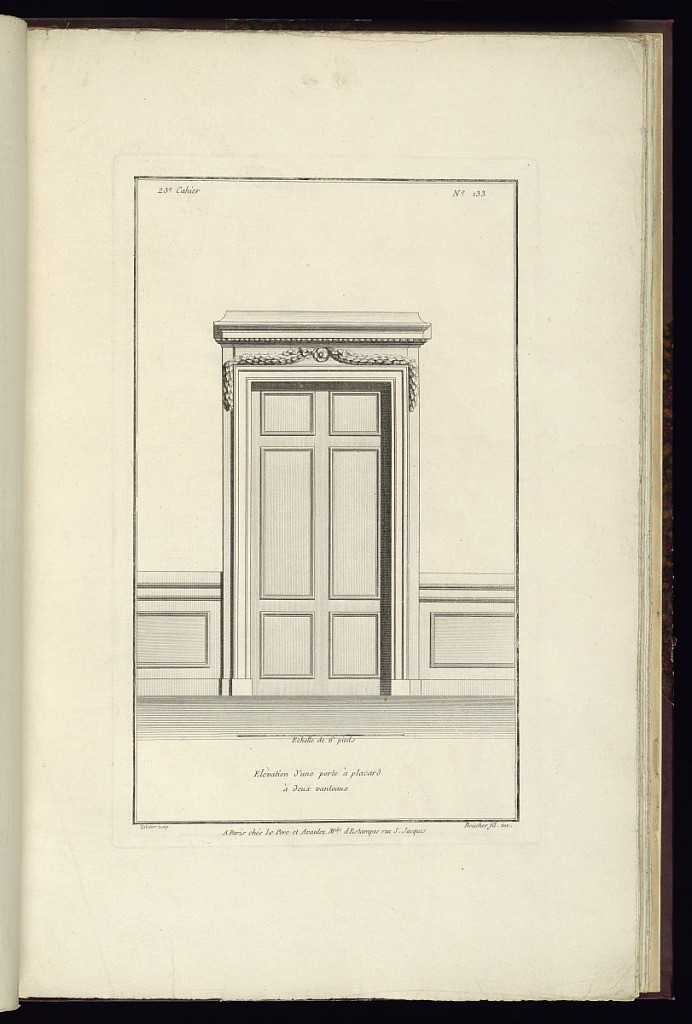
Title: Elevation d'une porte à placard à deux vanteaux
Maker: Juste-François Boucher, French, 1736 – 1782
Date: ca. 1775
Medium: Engraving on off white laid paper
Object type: Print
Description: Design for a double door closet, decorated with ornament motifs including egg and dart band and garland. The plate is signed.